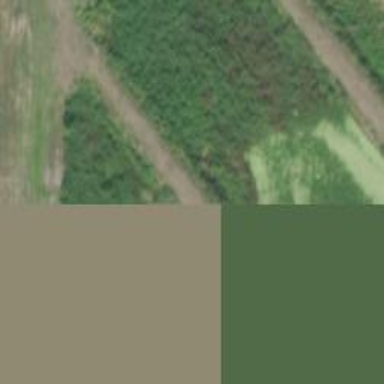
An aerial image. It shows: Marshy wetland area.